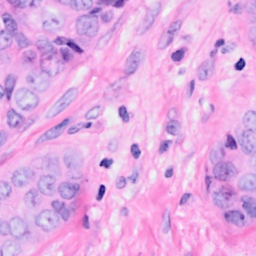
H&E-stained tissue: Breast